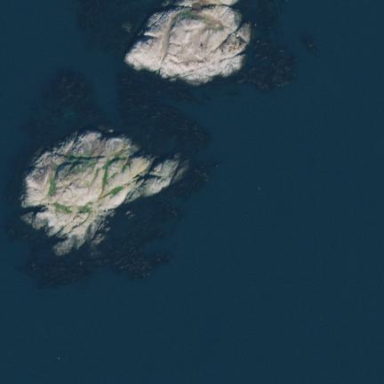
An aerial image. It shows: Breathtaking coastline.